Field crop: maize
Growth stage: 2
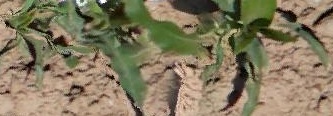
Species: maize